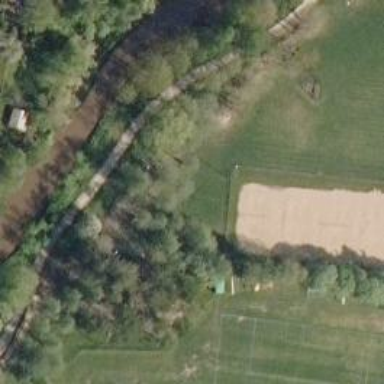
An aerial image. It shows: Disc golf hole.